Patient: sex F, age 38
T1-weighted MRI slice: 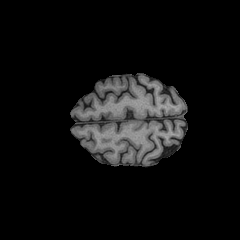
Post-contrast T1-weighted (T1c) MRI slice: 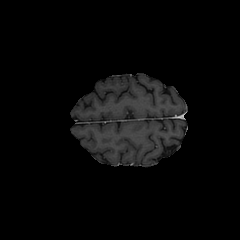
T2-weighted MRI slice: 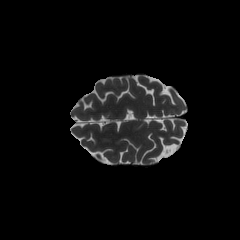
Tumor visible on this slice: no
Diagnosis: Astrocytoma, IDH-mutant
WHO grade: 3